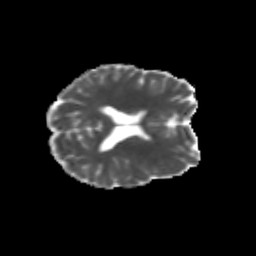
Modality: MD
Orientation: axial
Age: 23
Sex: female
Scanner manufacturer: siemens
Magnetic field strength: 3 T
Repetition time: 3.5 s
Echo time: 0.113 s